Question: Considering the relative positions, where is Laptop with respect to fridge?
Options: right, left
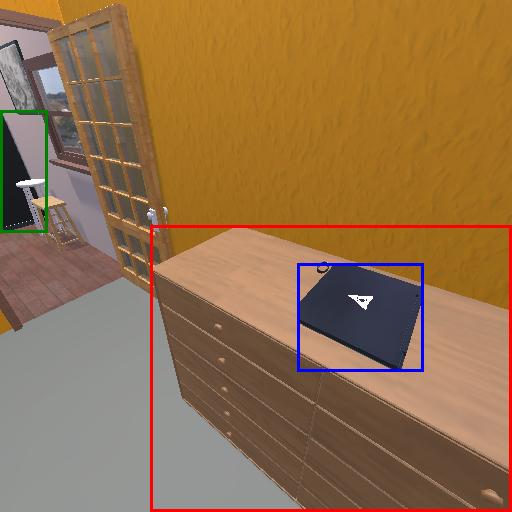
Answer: right